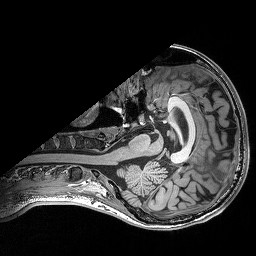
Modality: T1w
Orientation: axial
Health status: healthy
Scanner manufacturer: siemens
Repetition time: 2.53 s
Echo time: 0.00332 s